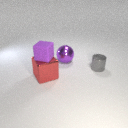
small gray metal cylinder to the right of large purple metal sphere